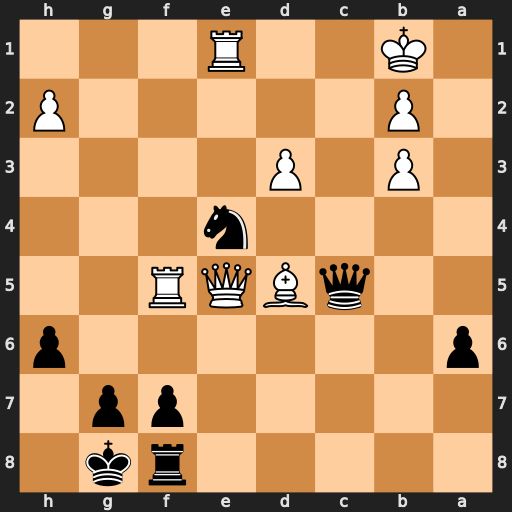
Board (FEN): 5rk1/5pp1/p6p/2qBQR2/4n3/1P1P4/1P5P/1K2R3
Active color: b
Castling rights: -
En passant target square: -
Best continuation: Nd2+ Ka1 Qa5#